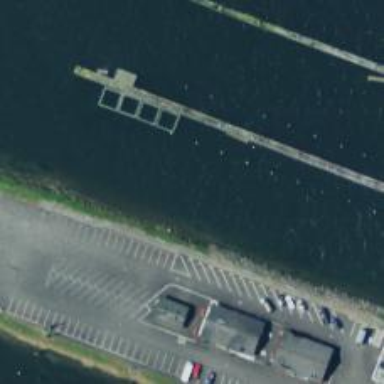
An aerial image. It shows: Dock by the waterway.